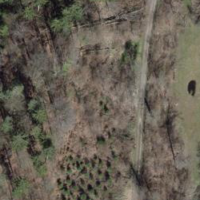
EUNIS habitat code: 44
Species observed at this site:
Cirsium palustre